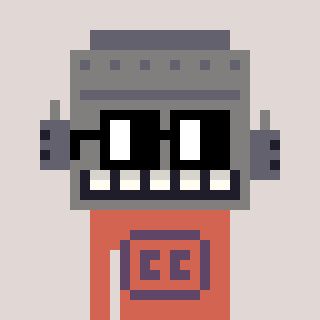
a pixel art character with square black glasses, a robot-shaped head and a peachy-colored body on a warm background